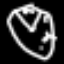
Label: clock